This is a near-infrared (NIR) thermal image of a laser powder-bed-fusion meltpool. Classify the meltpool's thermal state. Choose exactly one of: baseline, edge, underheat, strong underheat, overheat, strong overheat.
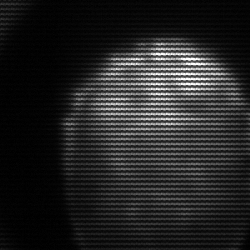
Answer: edge